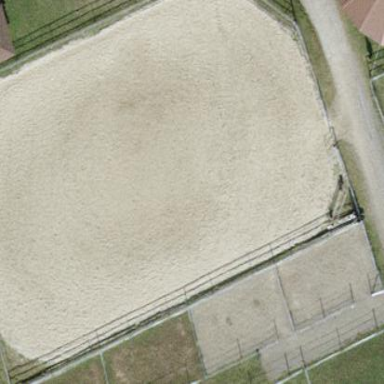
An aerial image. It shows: Equestrian pitch for leisure land use.